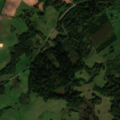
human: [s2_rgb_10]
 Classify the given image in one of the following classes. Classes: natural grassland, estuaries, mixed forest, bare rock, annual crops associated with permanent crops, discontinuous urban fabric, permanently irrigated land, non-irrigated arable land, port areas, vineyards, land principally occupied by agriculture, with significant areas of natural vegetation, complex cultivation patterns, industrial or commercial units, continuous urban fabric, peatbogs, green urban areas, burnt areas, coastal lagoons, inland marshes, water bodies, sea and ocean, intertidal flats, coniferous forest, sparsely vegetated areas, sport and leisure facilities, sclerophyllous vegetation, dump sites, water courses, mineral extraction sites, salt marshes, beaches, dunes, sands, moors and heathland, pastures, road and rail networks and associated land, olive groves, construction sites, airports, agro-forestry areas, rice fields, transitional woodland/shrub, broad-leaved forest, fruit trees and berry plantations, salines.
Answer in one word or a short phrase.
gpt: pastures, land principally occupied by agriculture, with significant areas of natural vegetation, mixed forest, transitional woodland/shrub